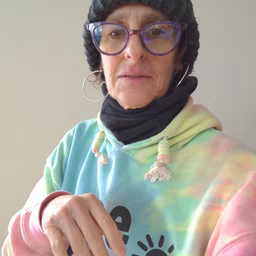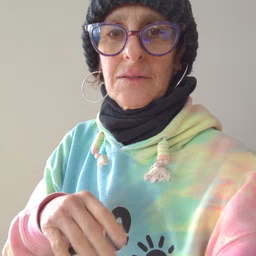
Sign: morning